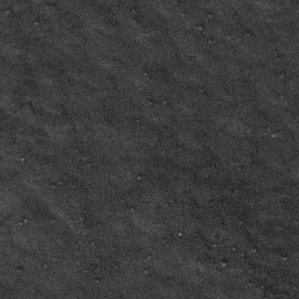
Label: frost